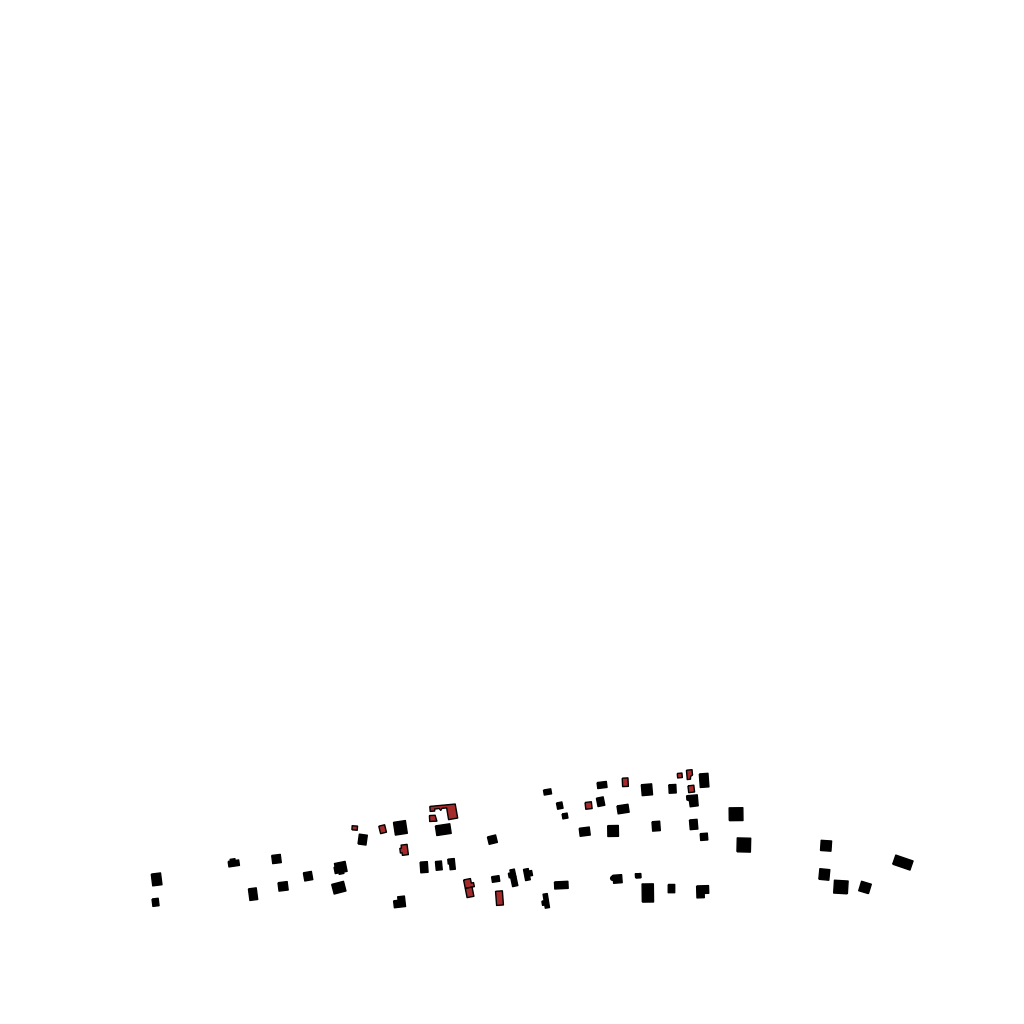
Tags: overhead vector_map, agriculture, recreation, residential, individual_rise, density_1, Building, Facility, 1.0 km²